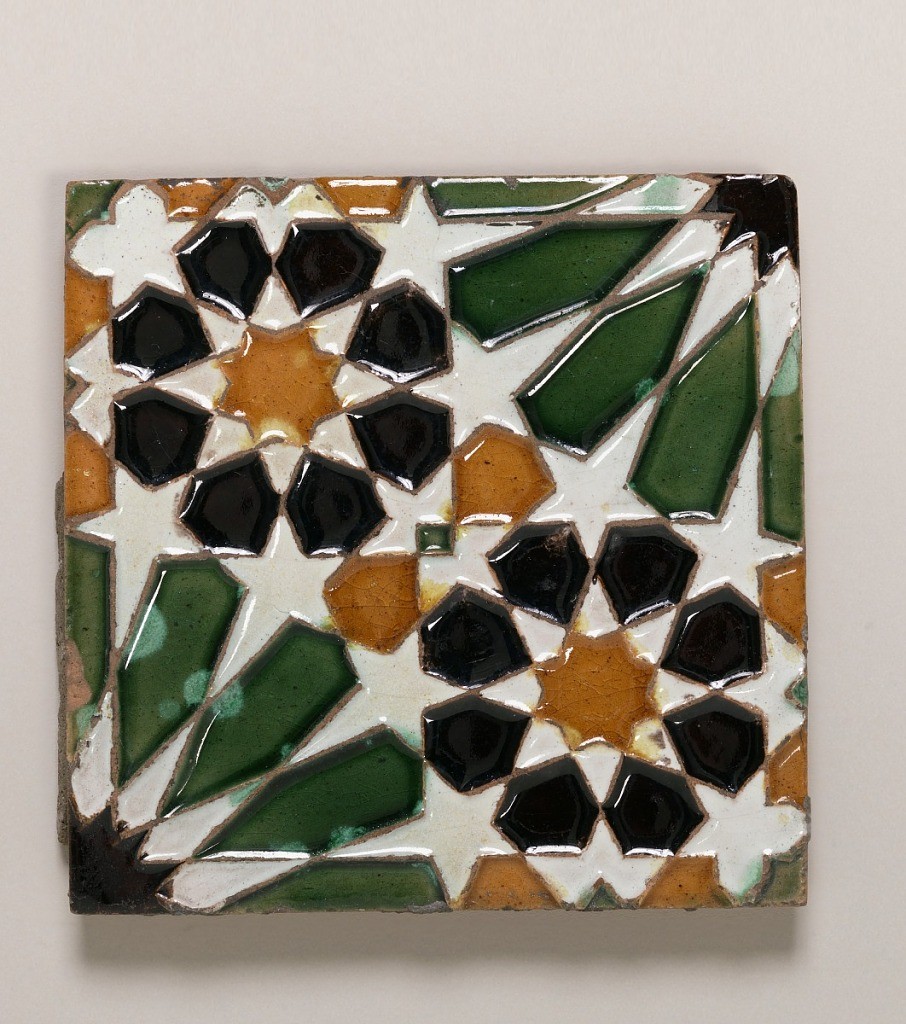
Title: Tile
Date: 17th century
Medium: Glazed, slip-decorated earthenware (cuenca technique)
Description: Red earthenware with white slip.  Geometric interlaced pattern, forming two diagonally placed eight-petal rosettes in black, with yellow center.  In opposite corners elongated green petals, part of larger rosette, extending over four tiles.